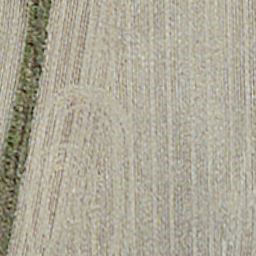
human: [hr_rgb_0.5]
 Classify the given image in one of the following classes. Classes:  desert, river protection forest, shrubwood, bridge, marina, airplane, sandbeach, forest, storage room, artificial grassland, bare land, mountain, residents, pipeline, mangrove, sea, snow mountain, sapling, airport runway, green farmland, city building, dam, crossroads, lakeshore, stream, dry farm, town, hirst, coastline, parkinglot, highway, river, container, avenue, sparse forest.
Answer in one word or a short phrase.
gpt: dry farm